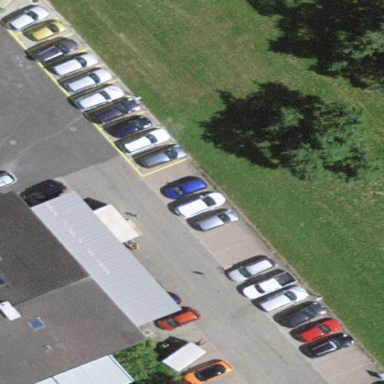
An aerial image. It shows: Parking area with surface.